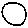
Label: circle